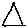
Label: triangle